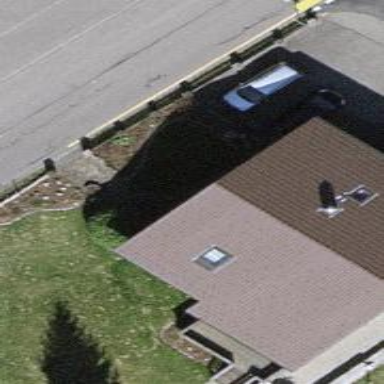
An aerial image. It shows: Building with ridge on the roof.